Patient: sex M, age 60
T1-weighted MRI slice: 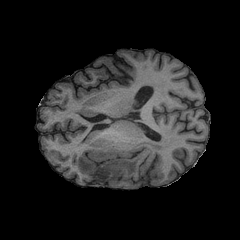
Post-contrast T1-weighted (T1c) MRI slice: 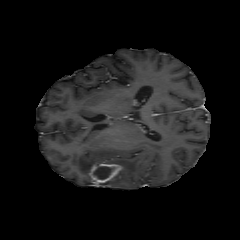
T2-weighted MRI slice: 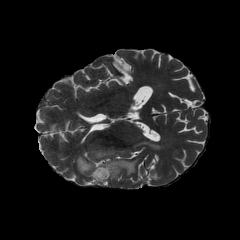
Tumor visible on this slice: yes
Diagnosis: Glioblastoma, IDH-wildtype
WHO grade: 4